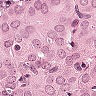
Metastatic tissue present: yes